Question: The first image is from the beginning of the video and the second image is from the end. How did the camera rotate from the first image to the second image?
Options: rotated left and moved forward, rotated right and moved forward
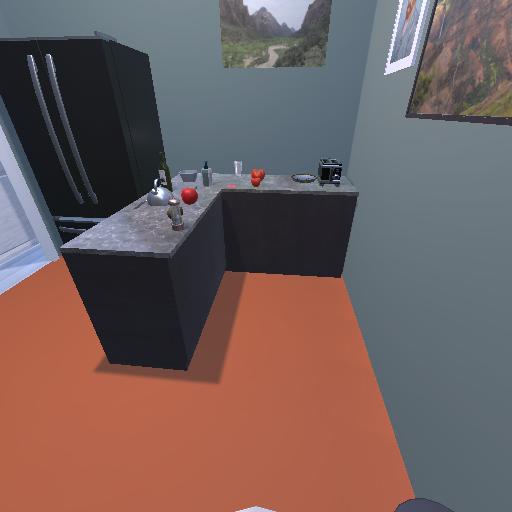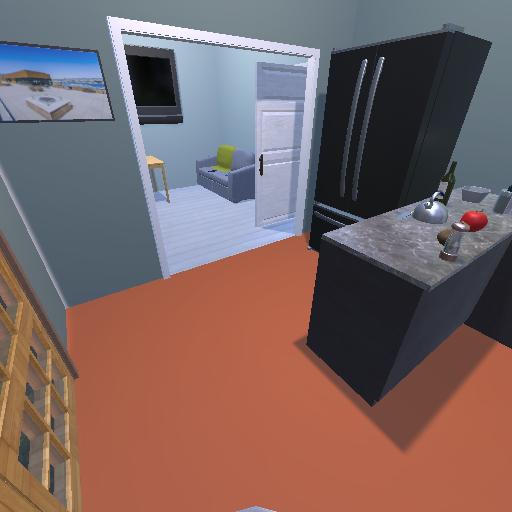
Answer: rotated left and moved forward